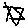
Label: star